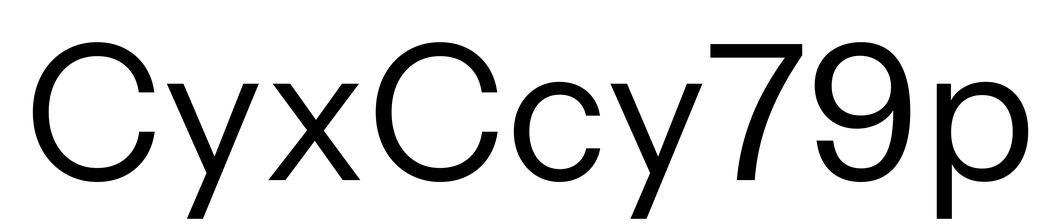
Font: InstrumentSans_Regular